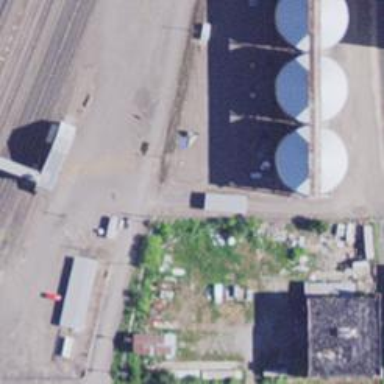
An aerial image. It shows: Industrial area designated for auto wrecking activities.